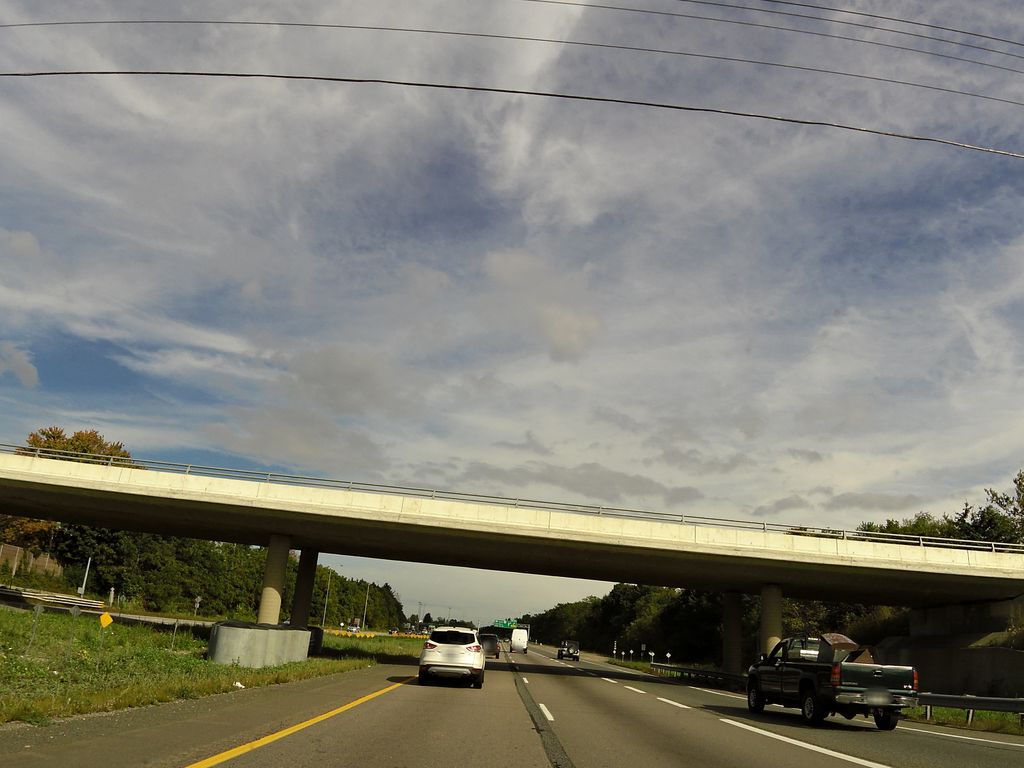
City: hamilton